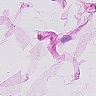
Metastatic tissue present: no